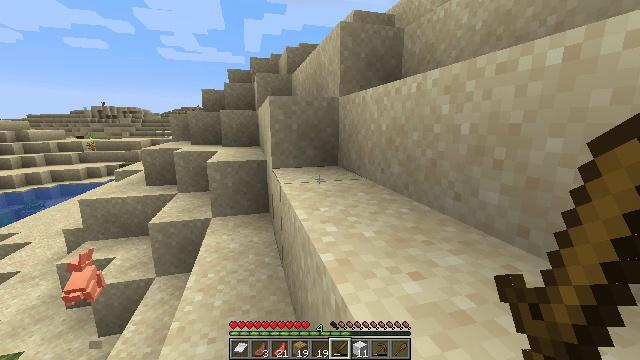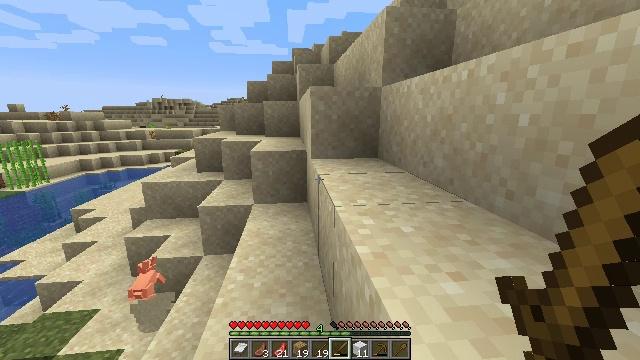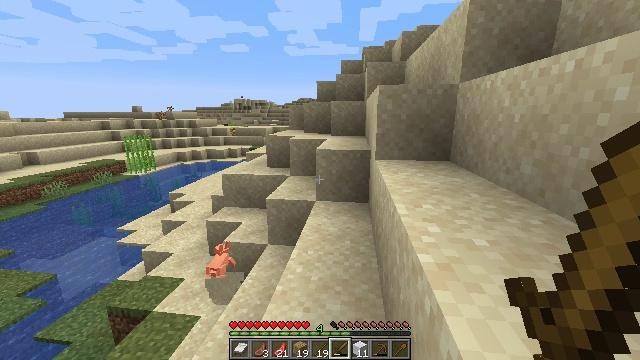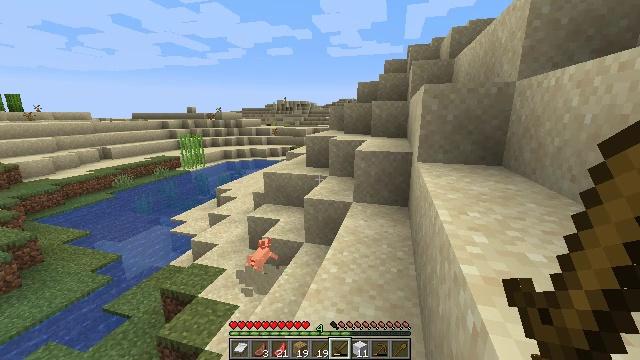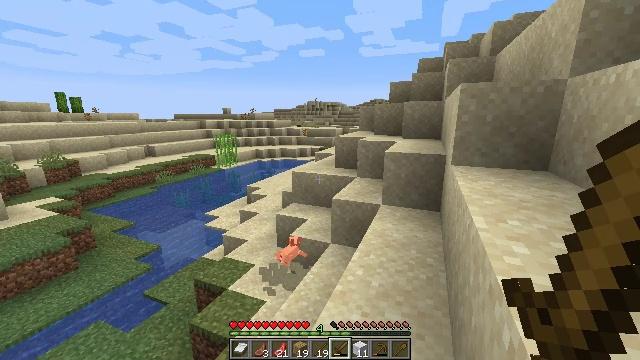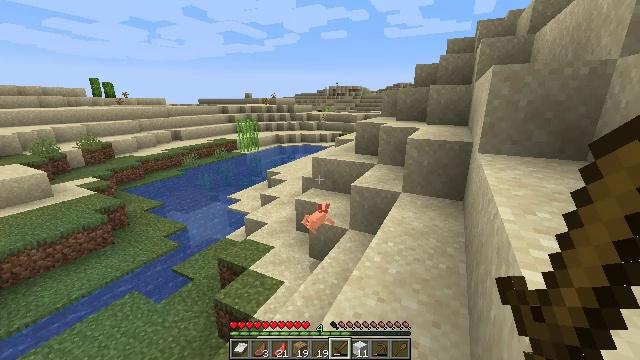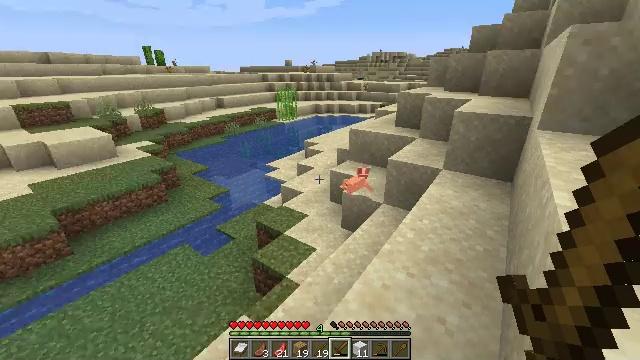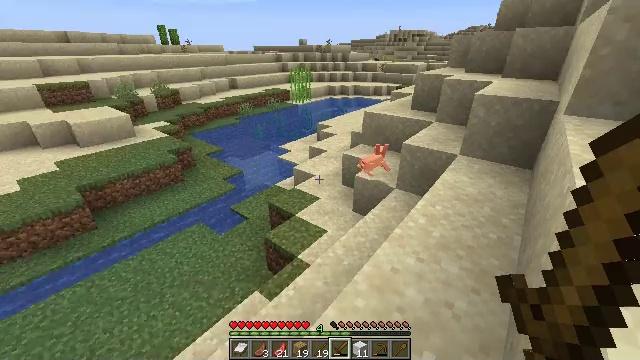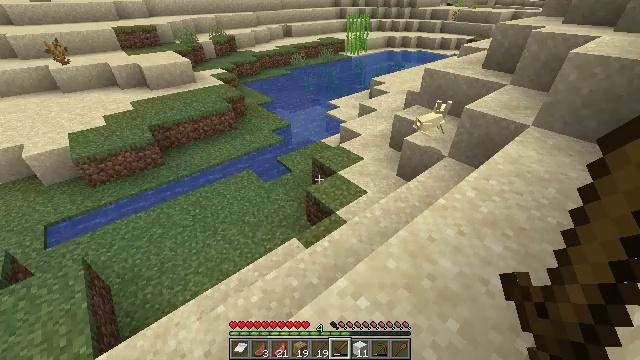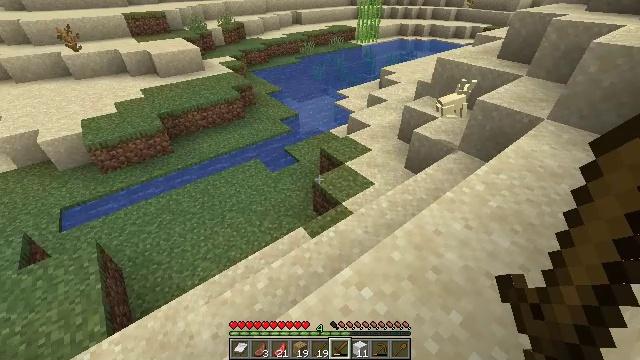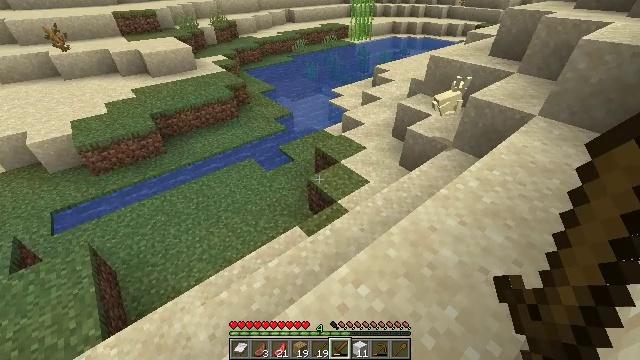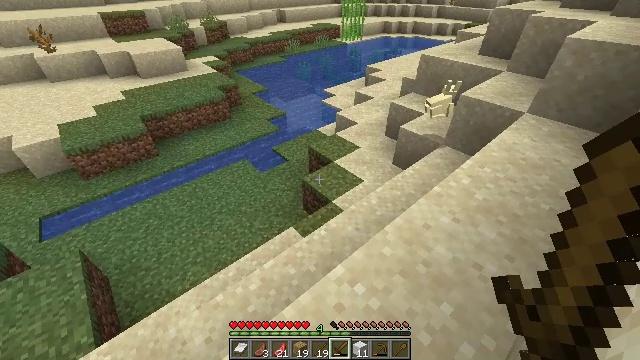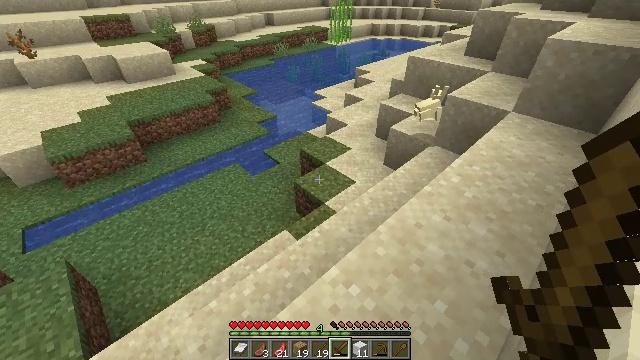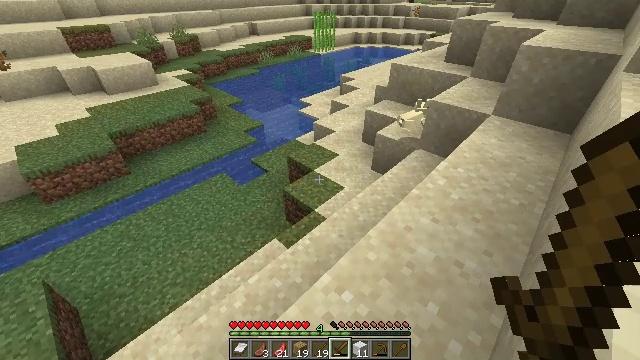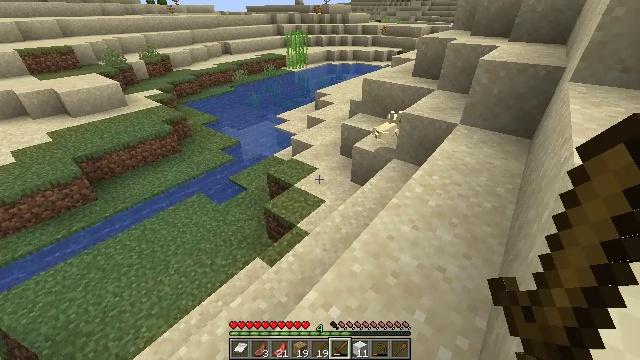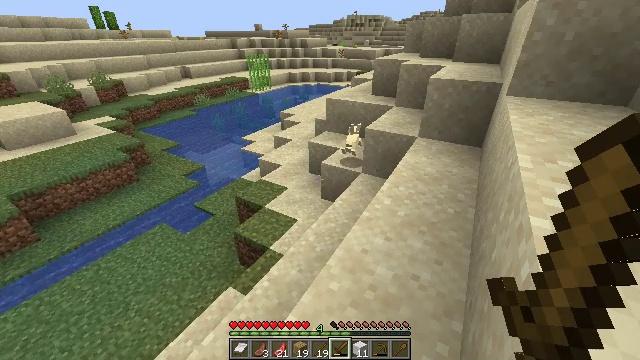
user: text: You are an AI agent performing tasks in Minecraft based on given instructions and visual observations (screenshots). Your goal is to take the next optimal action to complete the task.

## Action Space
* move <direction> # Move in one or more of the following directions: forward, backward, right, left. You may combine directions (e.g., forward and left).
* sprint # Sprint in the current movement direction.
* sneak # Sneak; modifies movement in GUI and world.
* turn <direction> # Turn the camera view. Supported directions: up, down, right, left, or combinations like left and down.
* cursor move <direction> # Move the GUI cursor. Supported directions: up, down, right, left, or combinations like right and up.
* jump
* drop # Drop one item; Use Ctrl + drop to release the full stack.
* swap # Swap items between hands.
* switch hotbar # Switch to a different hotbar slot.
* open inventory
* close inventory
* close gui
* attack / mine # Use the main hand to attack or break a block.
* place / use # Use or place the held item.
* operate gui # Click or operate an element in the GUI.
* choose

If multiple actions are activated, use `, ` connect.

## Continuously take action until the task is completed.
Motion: motion action
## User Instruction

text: Kill the rabbit.
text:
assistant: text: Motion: turn left and down
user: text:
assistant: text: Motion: turn left
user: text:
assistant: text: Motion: turn left
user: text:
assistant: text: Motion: turn left
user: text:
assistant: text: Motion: turn left and down
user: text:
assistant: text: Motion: turn left and down
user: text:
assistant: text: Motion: turn left and down
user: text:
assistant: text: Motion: turn left and down
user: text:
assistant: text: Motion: turn left and down
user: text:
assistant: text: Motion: turn right
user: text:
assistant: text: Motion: turn right
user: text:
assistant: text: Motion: turn right
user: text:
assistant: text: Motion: turn right and up
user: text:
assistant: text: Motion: turn right and up
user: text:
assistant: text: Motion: turn right and up
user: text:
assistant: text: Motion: turn right and up
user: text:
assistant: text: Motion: move forward
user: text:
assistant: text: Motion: move forward, turn right and up
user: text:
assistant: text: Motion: move forward
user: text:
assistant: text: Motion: move forward
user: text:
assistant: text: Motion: move forward
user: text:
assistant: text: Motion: move forward
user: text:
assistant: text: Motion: move forward
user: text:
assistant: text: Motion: move forward
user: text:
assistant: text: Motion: move forward
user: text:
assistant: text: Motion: move forward, sprint
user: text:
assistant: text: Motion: move forward, sprint, turn left
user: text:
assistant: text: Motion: move forward, sprint, turn left
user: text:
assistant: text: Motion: move forward, sprint, turn left
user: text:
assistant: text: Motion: move forward, sprint, turn left